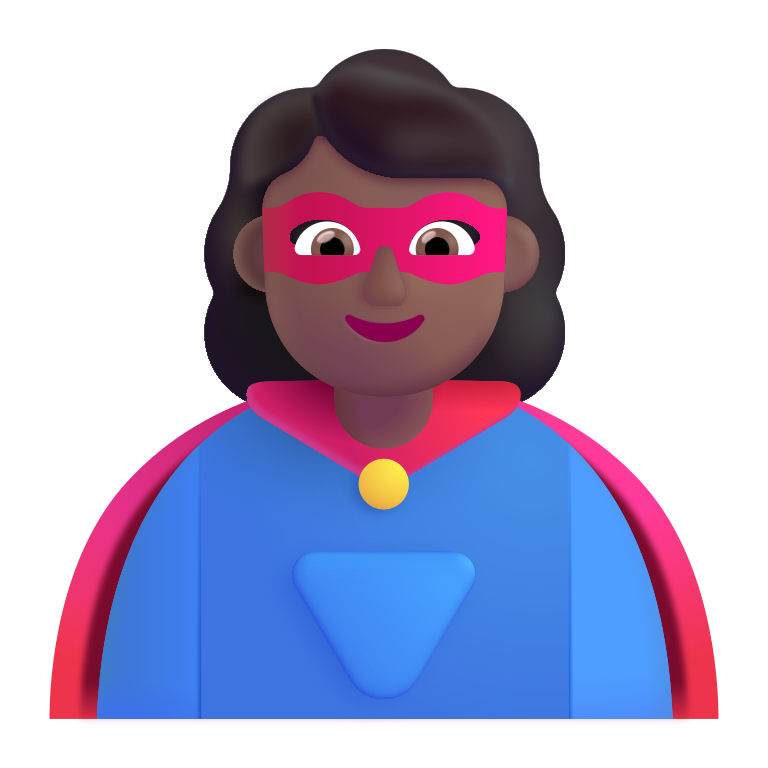
woman superhero color  dark